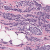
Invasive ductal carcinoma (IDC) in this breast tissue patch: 1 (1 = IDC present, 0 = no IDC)